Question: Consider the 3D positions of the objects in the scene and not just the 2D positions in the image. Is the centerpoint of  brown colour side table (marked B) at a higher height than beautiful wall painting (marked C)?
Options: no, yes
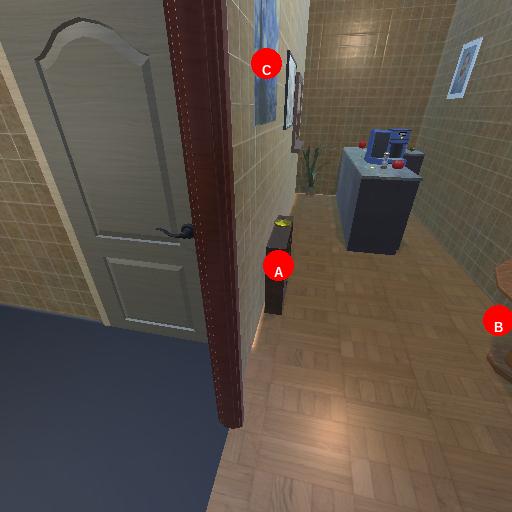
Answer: no